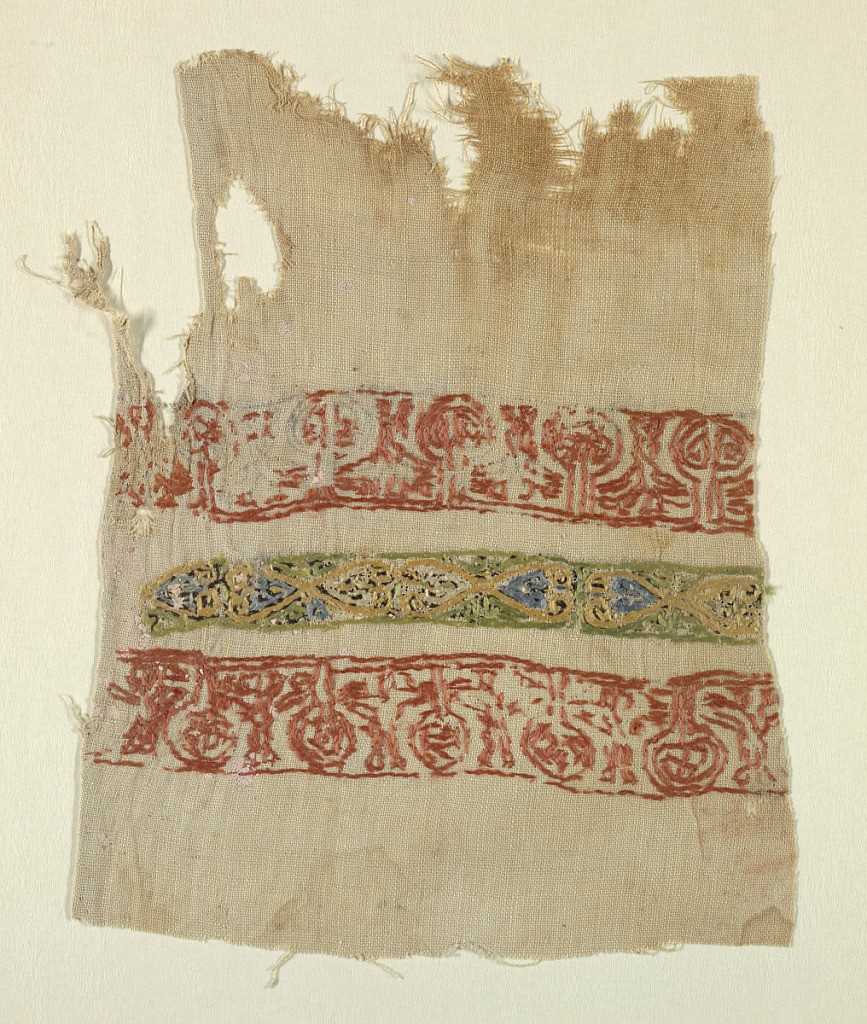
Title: Fragment
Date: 13th century
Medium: silk on linen Technique: embroidered
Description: Fragment with three embroidered bands of stylized floral forms and red guard borders with multicolored center stripe.